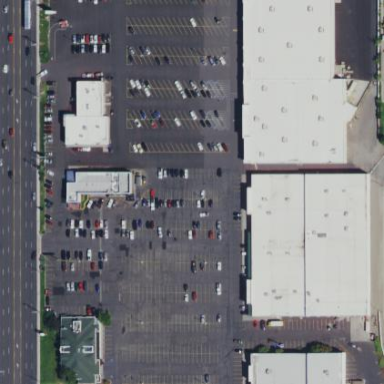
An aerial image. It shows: Parking area with surface.